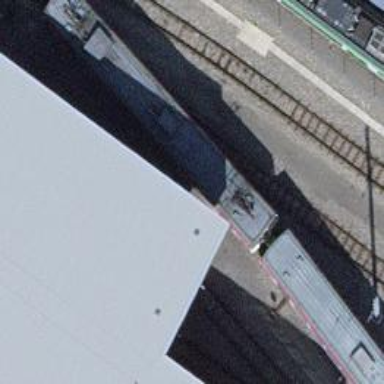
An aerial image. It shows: Narrow-gauge railway with electrified tracks using contact line. Located in service yard with one track.